Question: Is there any way I can add a target line in a Line Chart?
I want to draw green line shown in bar char image.
Thanks in advance.

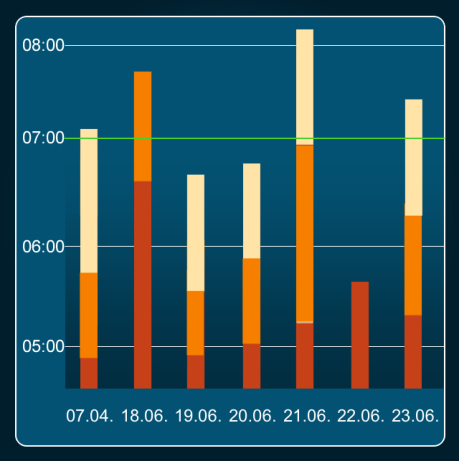
Answer: I found the answer.
We can use combinechart to get the target line.
'''
// Specifying chart types to be drawn in the graph
// Number of data series and number of types should be same
// Order of data series and chart type will be same
String[] types = new String[] { LineChart.TYPE, BarChart.TYPE };
ChartFactory.getCombinedXYChartView(getBaseContext(), dataset, multiRenderer, types);
'''
This will create chart with Line chart and Bar chart.
Tutorial : <URL>